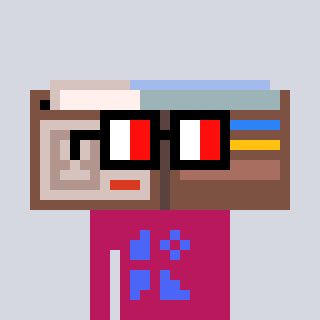
a pixel art character with square glasses with black frames and red eyes, a wallet-shaped head and a darkpink-colored body on a cool background